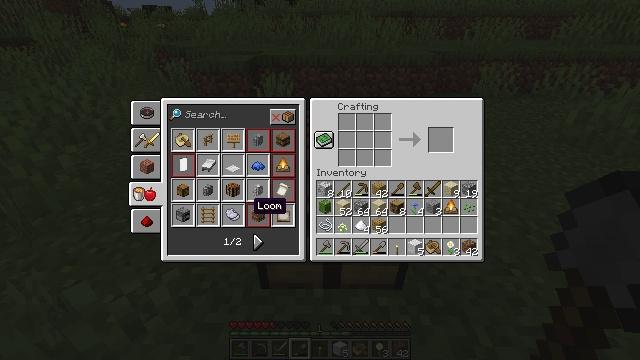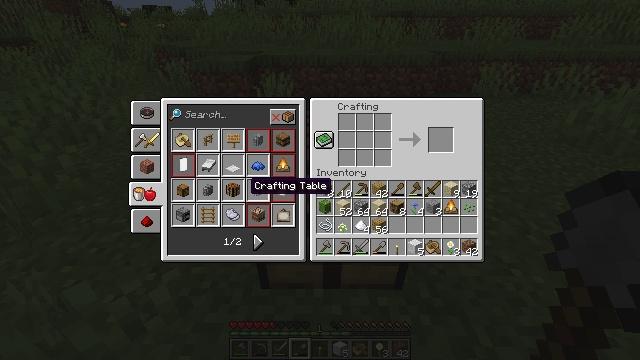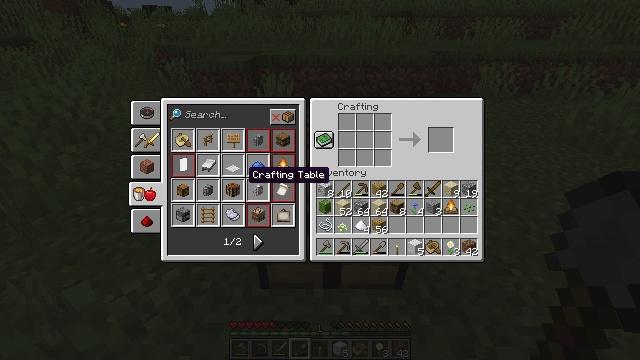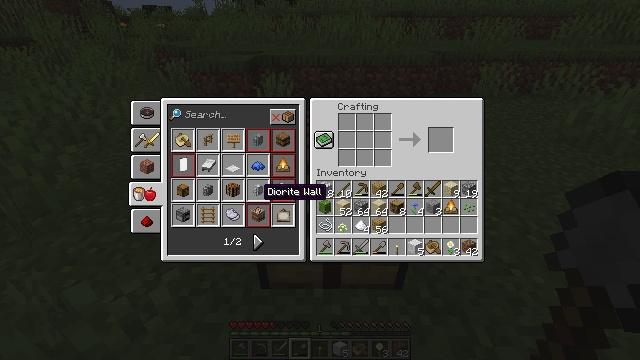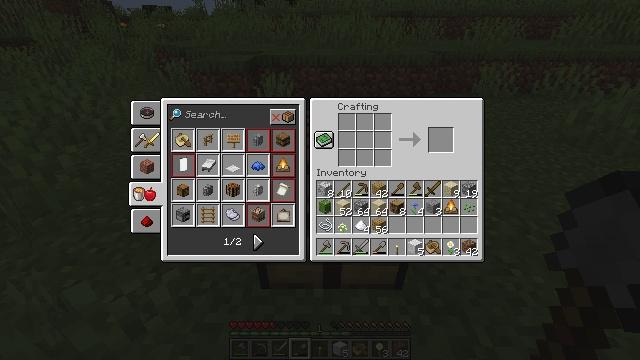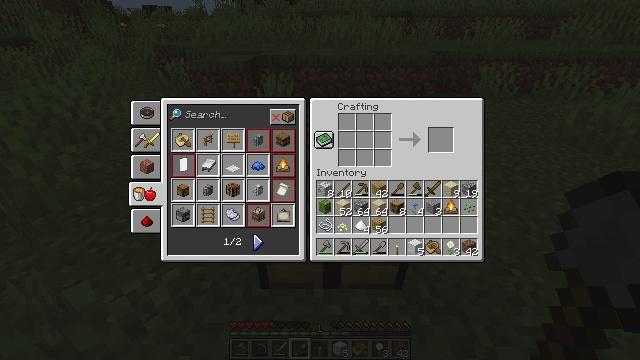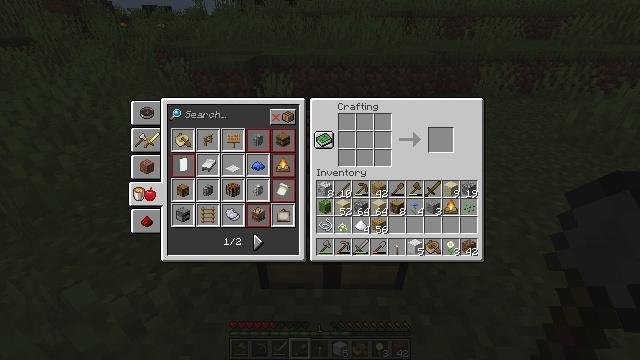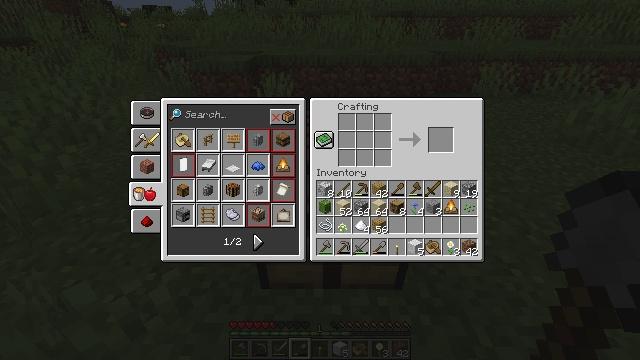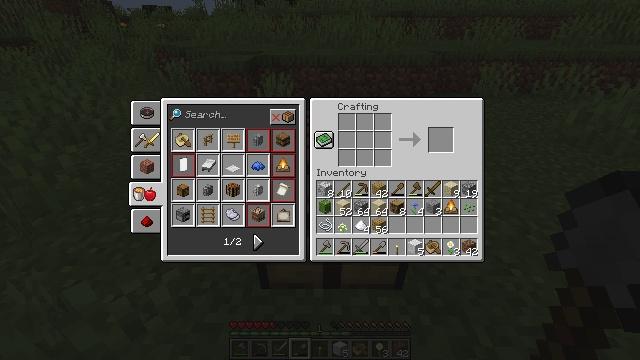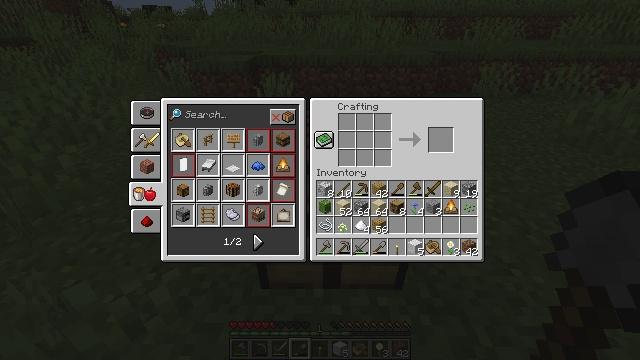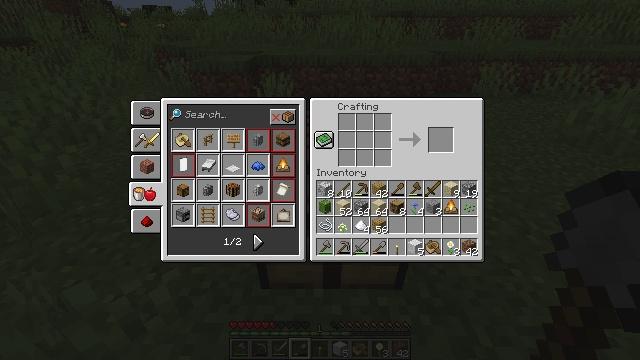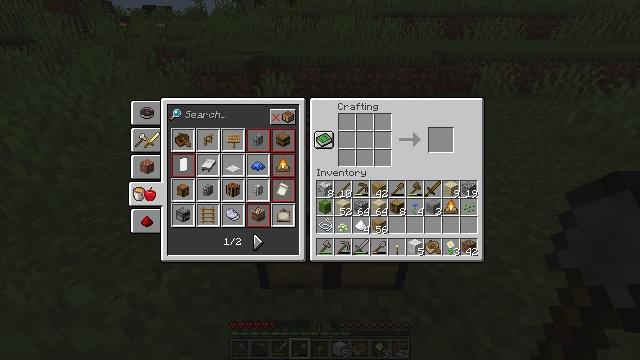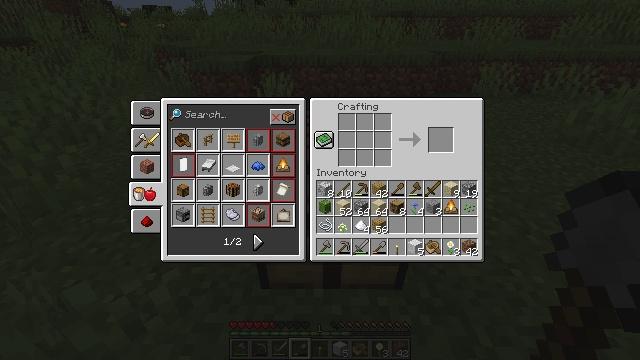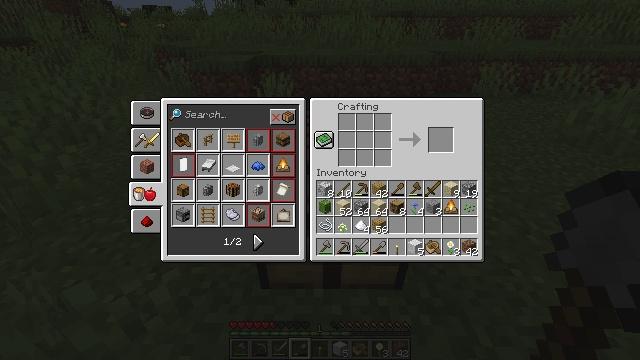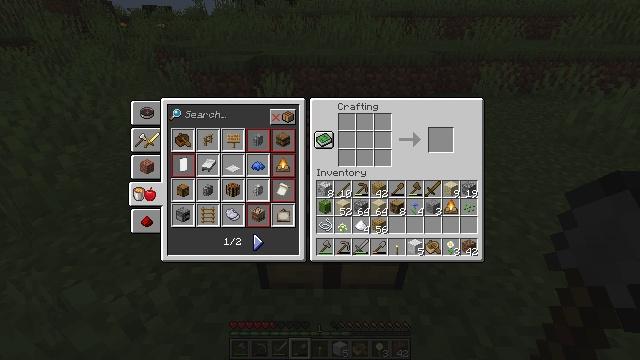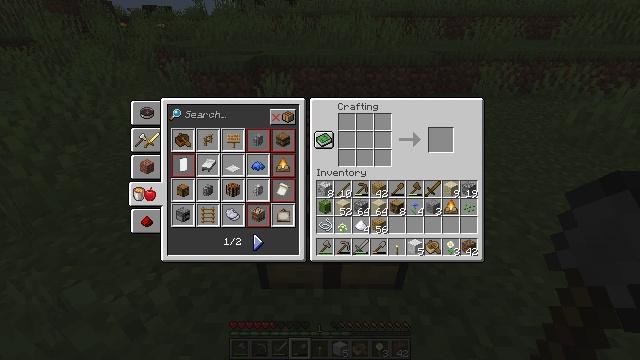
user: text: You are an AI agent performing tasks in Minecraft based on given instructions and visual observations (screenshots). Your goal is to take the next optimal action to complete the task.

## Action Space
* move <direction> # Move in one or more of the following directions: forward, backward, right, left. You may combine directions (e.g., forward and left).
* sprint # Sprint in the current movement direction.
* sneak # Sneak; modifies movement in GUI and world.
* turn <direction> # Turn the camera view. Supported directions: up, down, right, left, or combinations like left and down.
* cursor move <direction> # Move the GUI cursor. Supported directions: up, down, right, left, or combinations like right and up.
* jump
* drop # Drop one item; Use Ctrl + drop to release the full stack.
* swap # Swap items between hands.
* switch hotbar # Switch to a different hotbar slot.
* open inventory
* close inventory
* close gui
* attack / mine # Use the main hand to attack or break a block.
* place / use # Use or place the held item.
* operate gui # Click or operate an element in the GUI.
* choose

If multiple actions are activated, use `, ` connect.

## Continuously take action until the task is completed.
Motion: motion action
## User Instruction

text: Drop some sugar.
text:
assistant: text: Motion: cursor move up
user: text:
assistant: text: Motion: cursor move up
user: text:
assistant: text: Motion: cursor move right and down
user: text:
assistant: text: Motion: cursor move down
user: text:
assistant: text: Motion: cursor move down
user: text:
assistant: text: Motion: no_op
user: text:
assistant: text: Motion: no_op
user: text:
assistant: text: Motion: no_op
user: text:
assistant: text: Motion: operate gui
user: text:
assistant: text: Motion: operate gui
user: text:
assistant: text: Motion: no_op
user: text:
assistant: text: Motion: no_op
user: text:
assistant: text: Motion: no_op
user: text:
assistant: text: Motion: no_op
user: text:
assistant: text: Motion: no_op
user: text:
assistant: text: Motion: no_op
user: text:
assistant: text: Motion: operate gui
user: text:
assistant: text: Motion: operate gui
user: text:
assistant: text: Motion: operate gui
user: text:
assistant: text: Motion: no_op
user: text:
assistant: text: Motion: no_op
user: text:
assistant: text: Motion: no_op
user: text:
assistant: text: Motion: no_op
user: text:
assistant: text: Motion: no_op
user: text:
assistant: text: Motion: no_op
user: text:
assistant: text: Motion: no_op
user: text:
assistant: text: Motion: no_op
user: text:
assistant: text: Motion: no_op
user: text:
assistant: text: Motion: no_op
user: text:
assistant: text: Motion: no_op